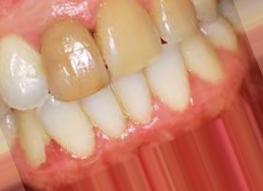
Condition: Tooth Discoloration